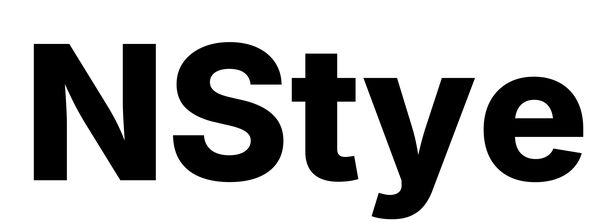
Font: Inter_ExtraBold